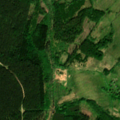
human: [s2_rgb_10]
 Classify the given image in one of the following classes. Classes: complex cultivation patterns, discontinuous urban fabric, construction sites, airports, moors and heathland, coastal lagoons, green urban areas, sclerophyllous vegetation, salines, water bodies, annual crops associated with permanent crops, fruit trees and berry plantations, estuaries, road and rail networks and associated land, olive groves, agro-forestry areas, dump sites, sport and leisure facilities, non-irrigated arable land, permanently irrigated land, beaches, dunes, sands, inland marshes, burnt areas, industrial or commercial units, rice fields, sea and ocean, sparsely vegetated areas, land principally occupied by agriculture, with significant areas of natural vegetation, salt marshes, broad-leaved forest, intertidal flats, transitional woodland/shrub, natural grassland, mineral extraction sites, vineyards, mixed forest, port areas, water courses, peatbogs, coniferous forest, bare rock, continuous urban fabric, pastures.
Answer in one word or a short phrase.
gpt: pastures, broad-leaved forest, coniferous forest, transitional woodland/shrub